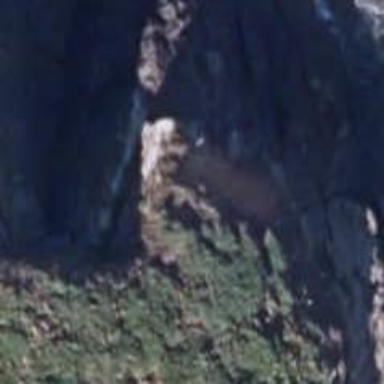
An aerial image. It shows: Natural cliff.